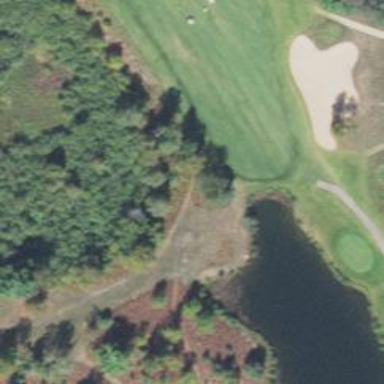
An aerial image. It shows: Area of rough grass used for golf.